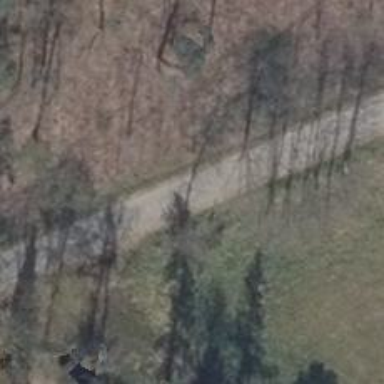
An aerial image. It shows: Residential road.